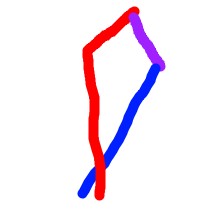
Shape: kite